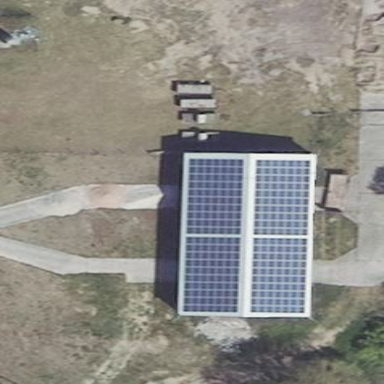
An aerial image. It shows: Building featuring small installation solar photovoltaic panel for electricity generation.